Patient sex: M
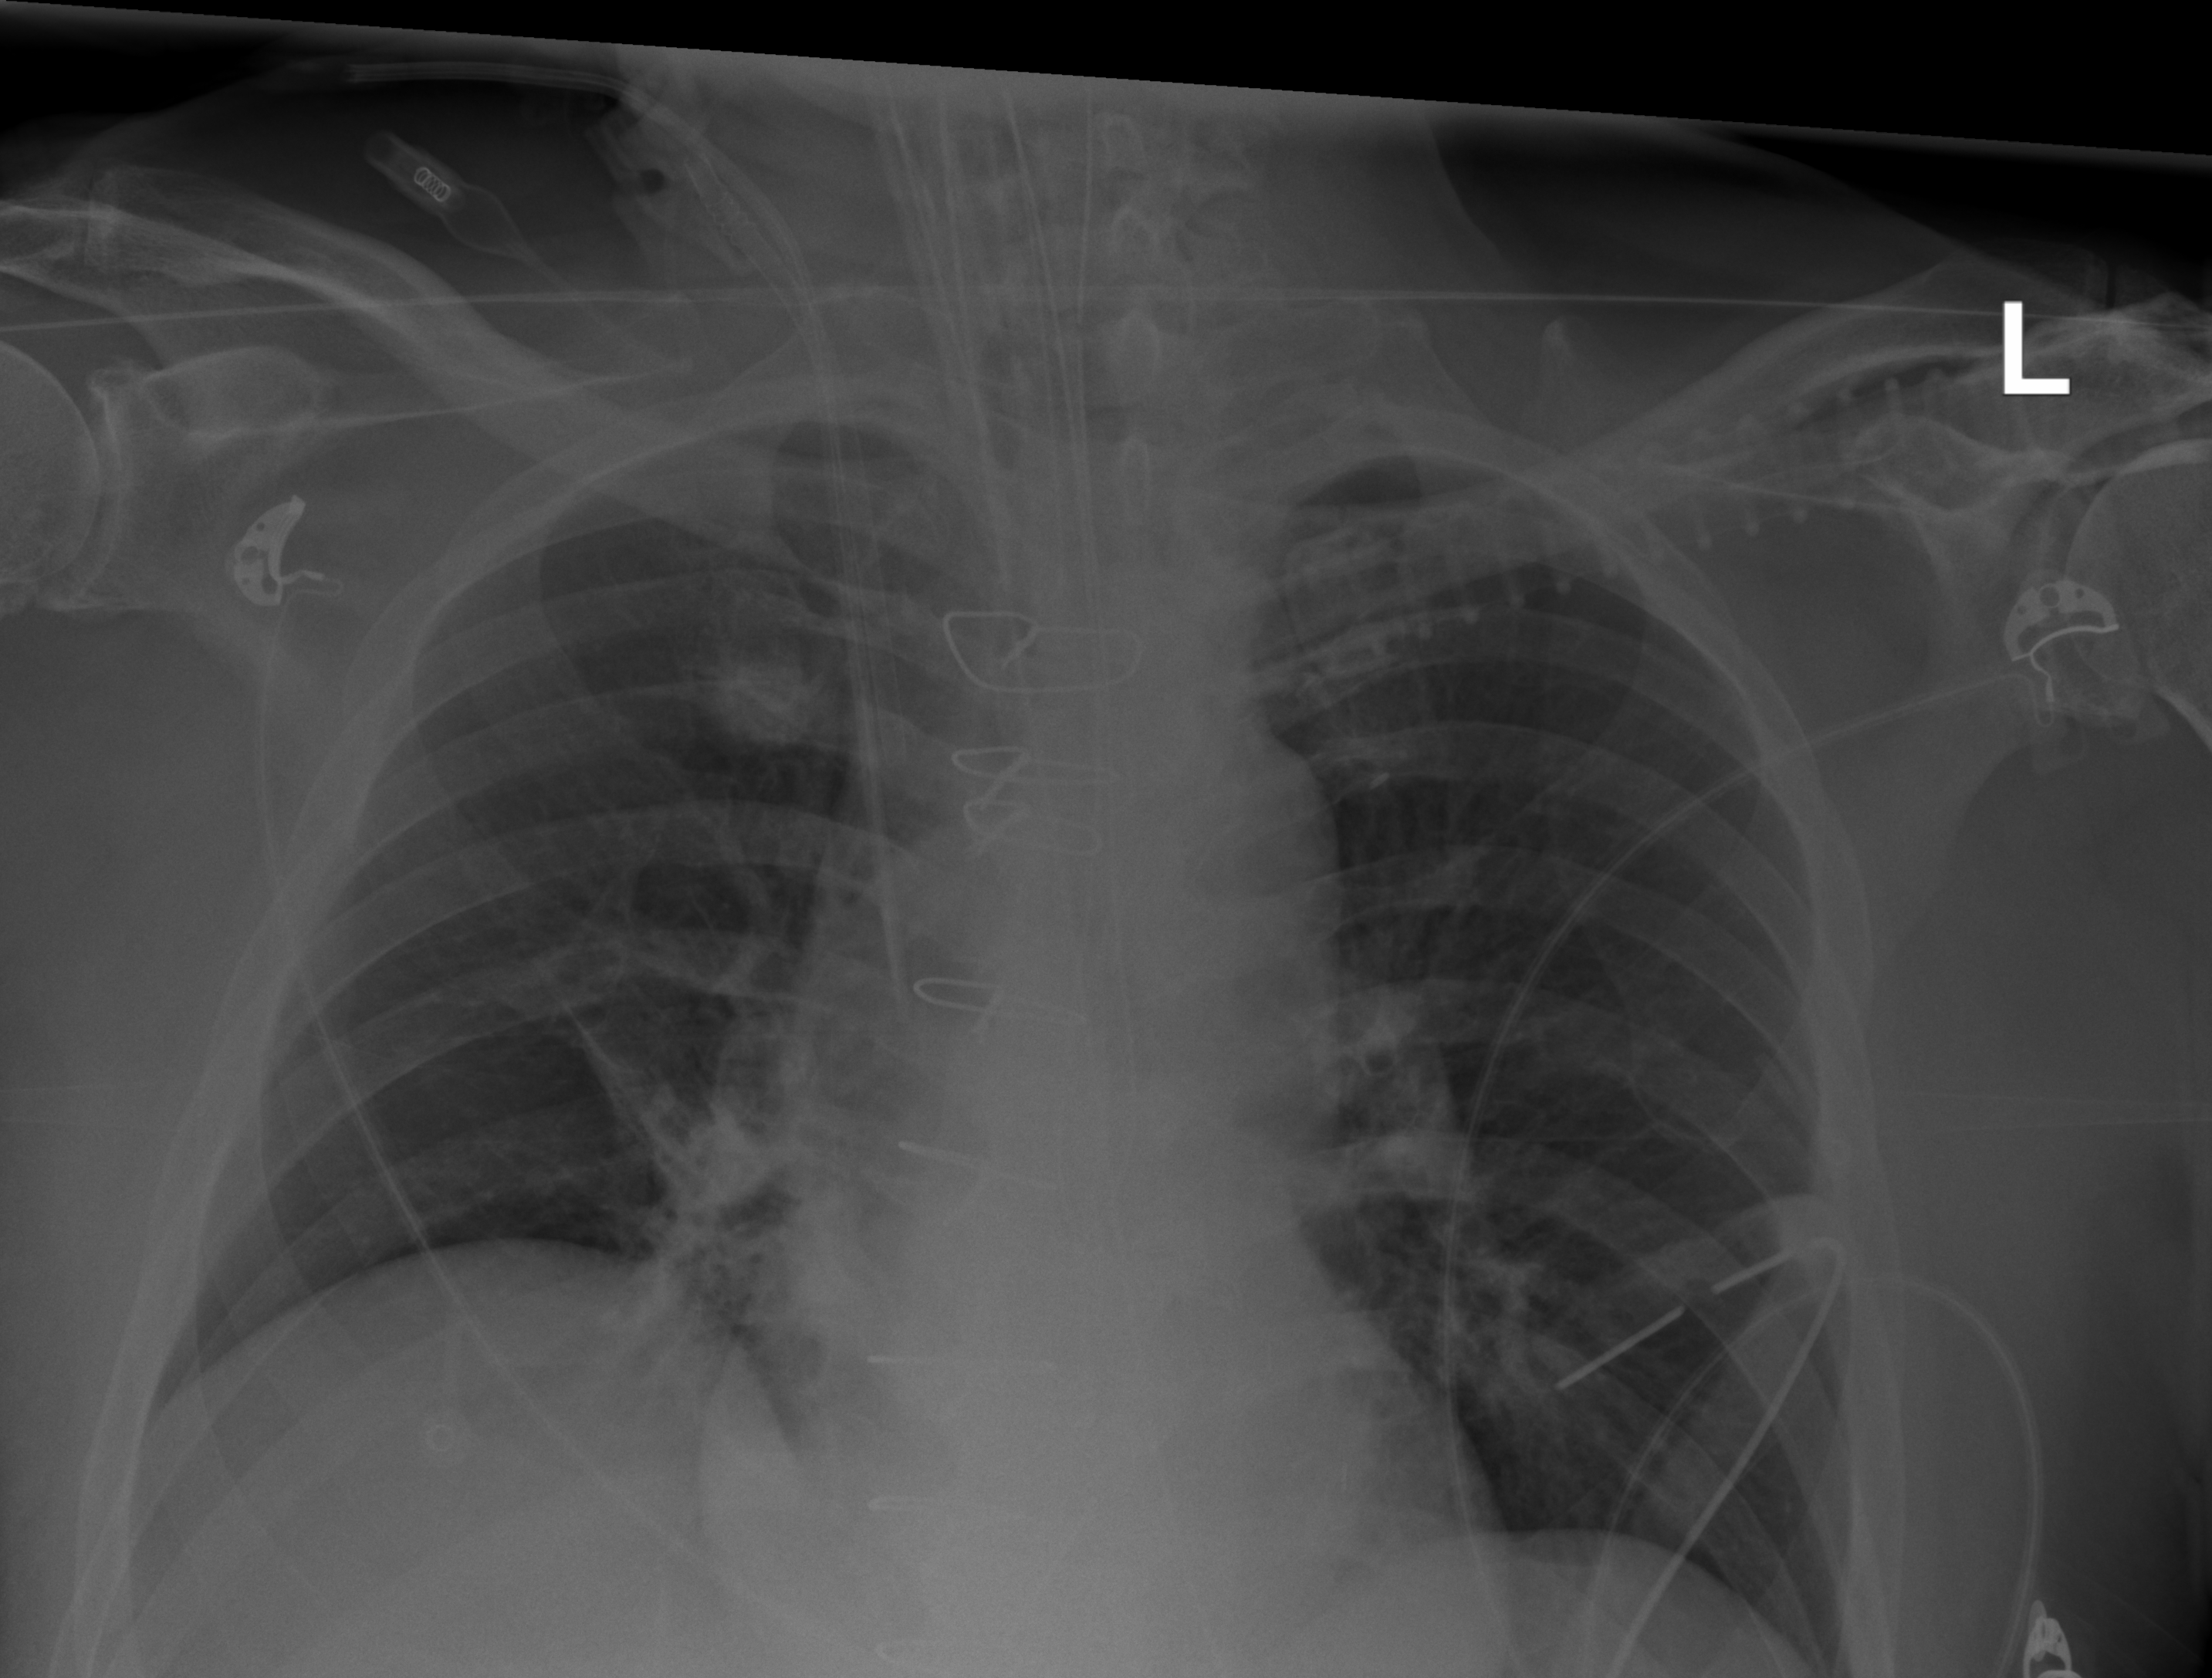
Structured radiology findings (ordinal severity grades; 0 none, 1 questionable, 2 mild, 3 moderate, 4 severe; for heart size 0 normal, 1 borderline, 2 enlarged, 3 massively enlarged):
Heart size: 0
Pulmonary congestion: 0
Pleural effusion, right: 0
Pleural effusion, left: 0
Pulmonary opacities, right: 0
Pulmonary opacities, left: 0
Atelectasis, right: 0
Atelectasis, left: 0